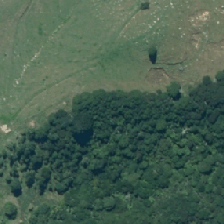
Land cover: indigenous_forest